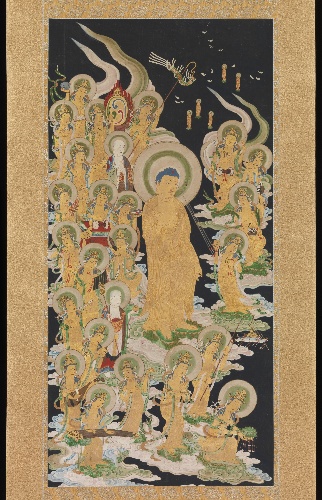
Title: 阿弥陀二十五菩薩来迎図|Buddha and Attendants
Date: 17th–18th century
Object type: Hanging scroll
Classification: Paintings
Medium: Hanging scroll; ink and color on paper
Culture: Japan
Period: Edo period (1615–1868)
Dimensions: 37 15/16 x 18 3/16 in. (96.4 x 46.2 cm)
Department: Asian Art
Credit line: Gift of Estate of Mrs. Edward Robinson, 1952
Accession year: 1952
Repository: Metropolitan Museum of Art, New York, NY
Tags: Buddhism|Buddha